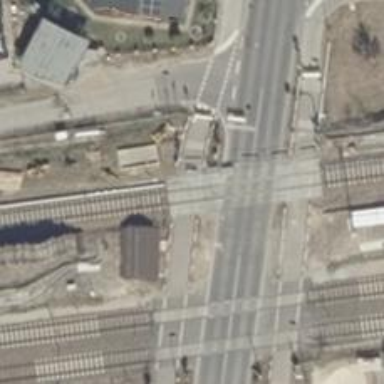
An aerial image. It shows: Railway crossing with lights and full barriers.